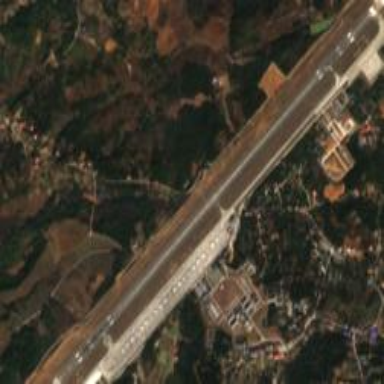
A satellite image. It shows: Runway at airport.